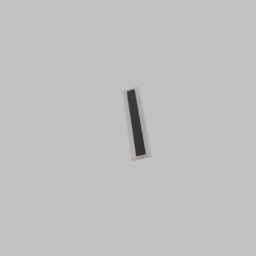
Label: lighting